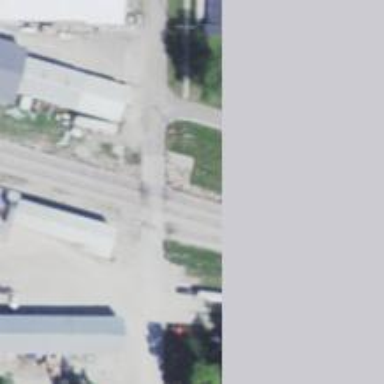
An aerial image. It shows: Railway level crossing.